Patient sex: M
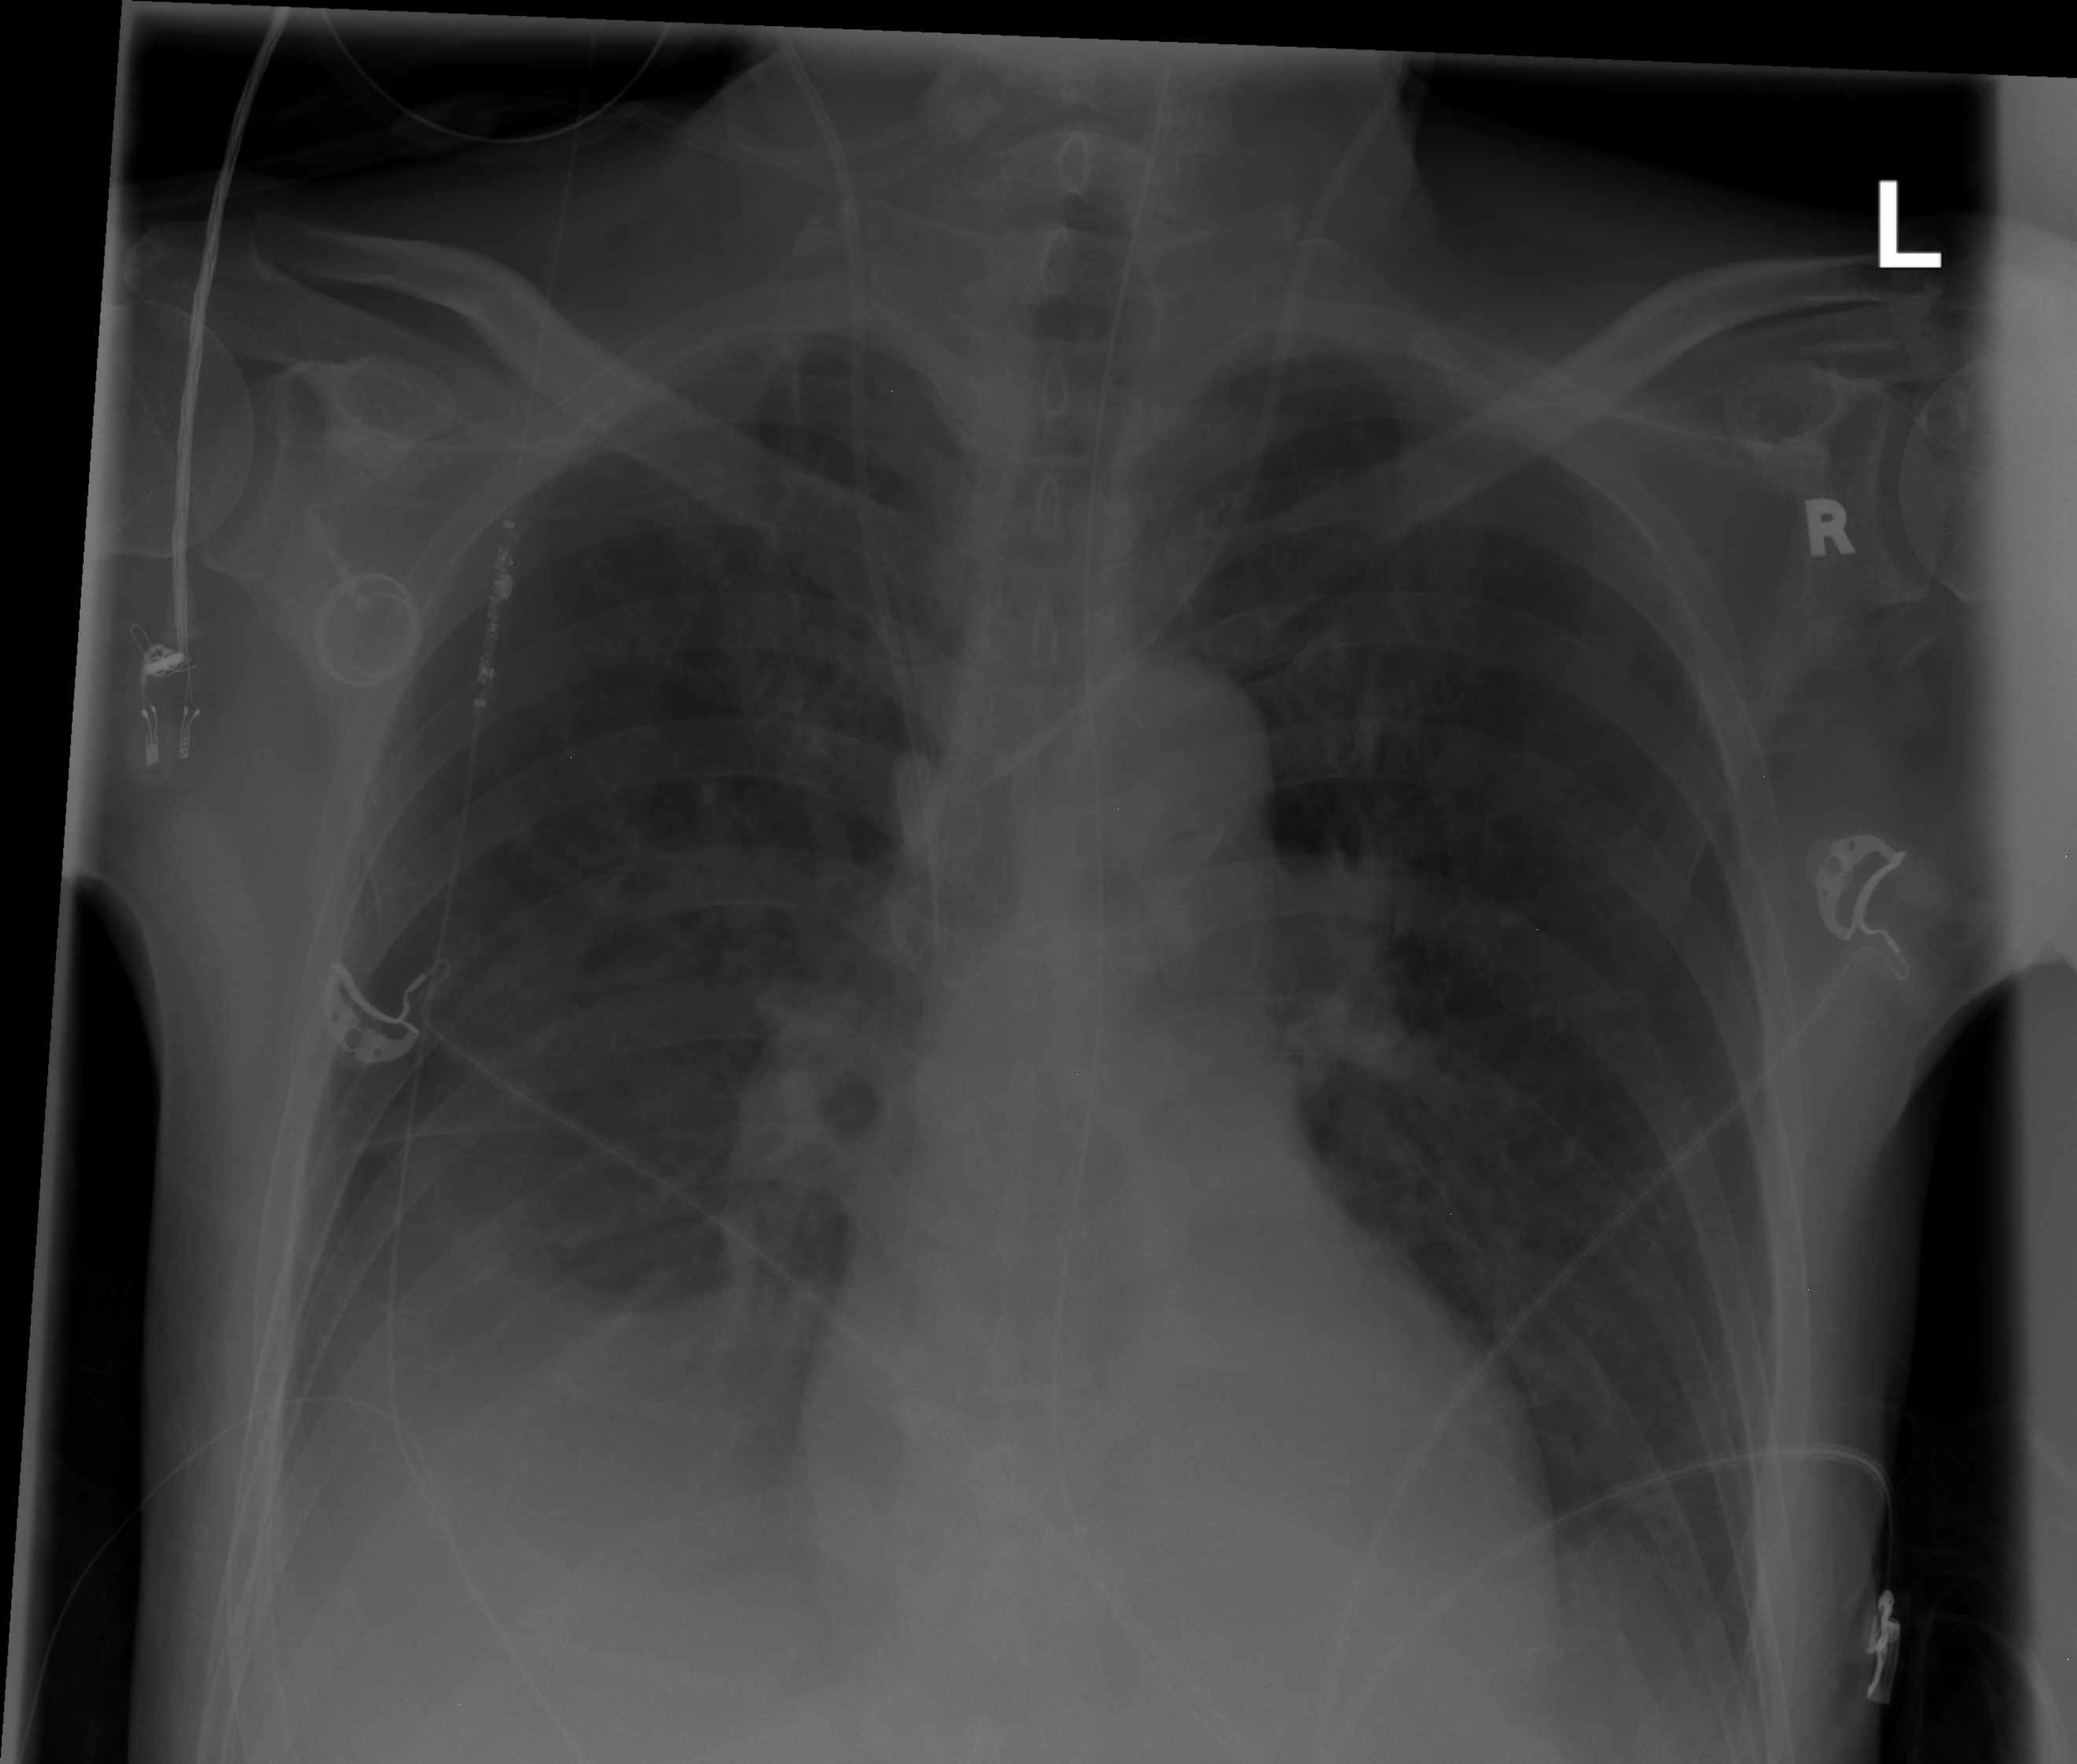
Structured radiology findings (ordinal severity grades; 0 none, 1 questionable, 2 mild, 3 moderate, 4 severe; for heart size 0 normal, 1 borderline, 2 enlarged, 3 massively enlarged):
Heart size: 0
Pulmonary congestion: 0
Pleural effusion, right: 2
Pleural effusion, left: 0
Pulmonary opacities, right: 0
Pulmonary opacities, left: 0
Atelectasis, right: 2
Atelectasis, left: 0